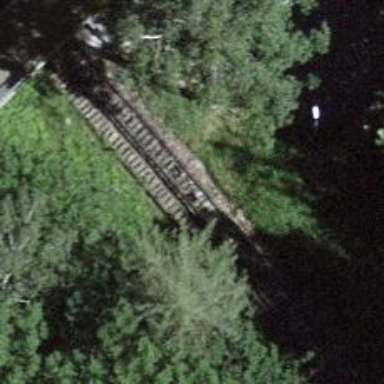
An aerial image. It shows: Single-track railway for funicular.